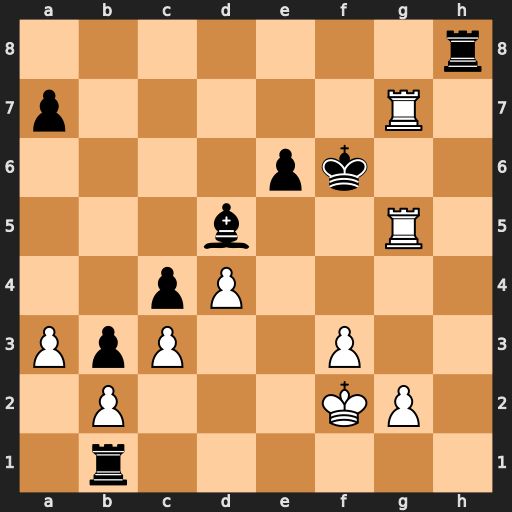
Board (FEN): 7r/p5R1/4pk2/3b2R1/2pP4/PpP2P2/1P3KP1/1r6
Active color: w
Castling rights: -
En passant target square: -
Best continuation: R5g6+ Kf5 g4+ Kf4 Rf7#